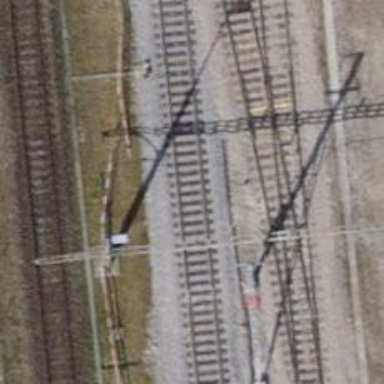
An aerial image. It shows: Single-track electrified railway siding with contact line for service.